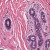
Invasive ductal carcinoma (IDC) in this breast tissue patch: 0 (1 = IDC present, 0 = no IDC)